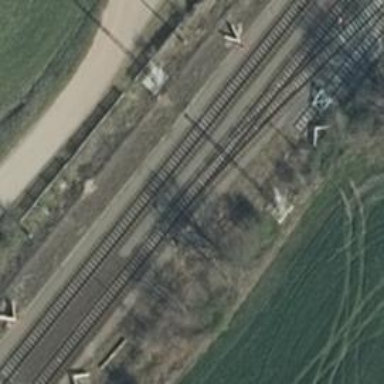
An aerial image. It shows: Railway switch.